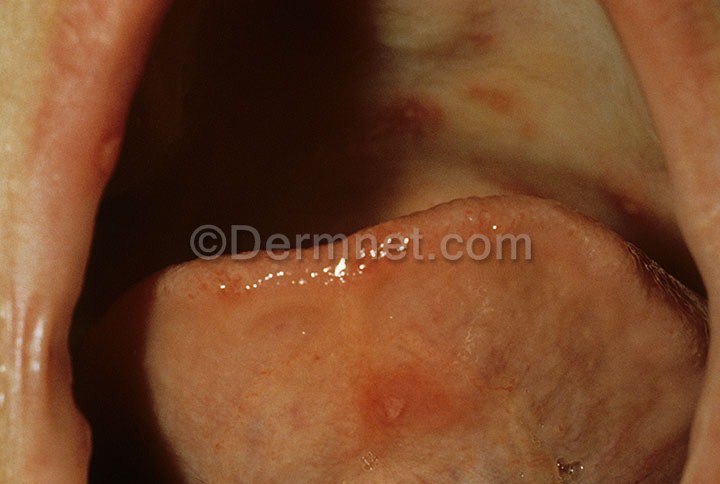
Disease: Warts Molluscum and other Viral Infections